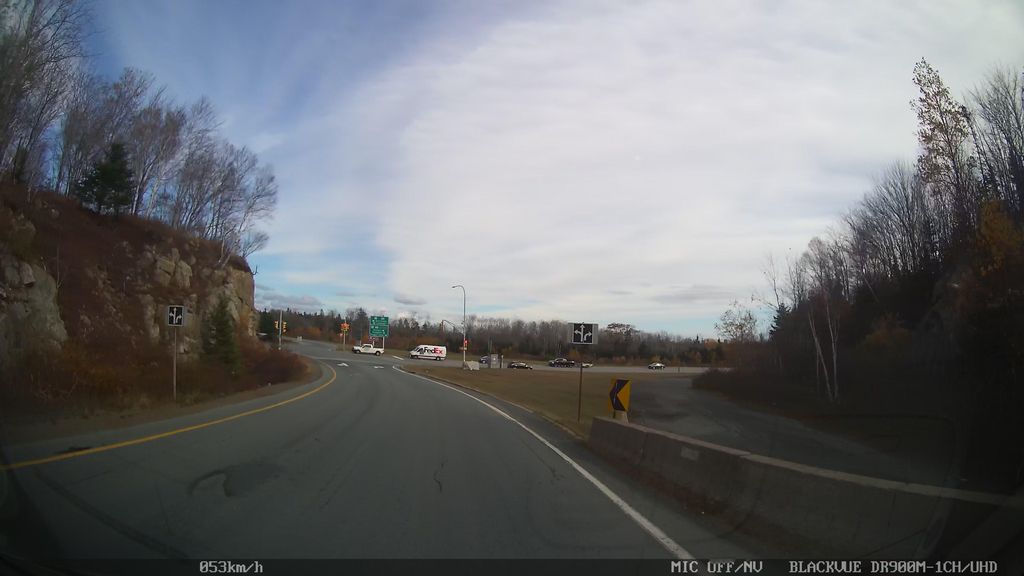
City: halifax